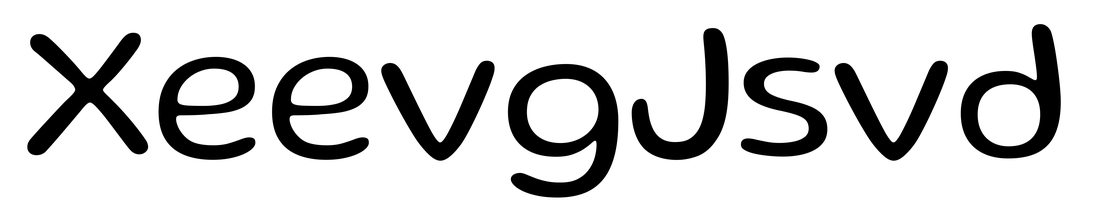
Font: Gluten_Light